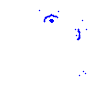
Particle: proton